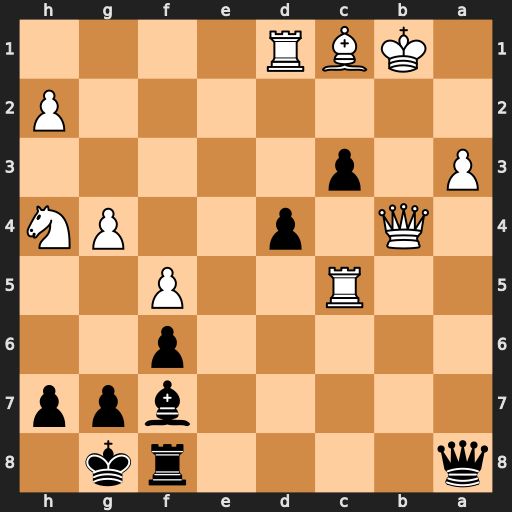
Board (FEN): q4rk1/5bpp/5p2/2R2P2/1Q1p2PN/P1p5/7P/1KBR4
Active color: b
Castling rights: -
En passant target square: -
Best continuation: Qe4+ Ka1 Qc2 Qb1 Qxd1